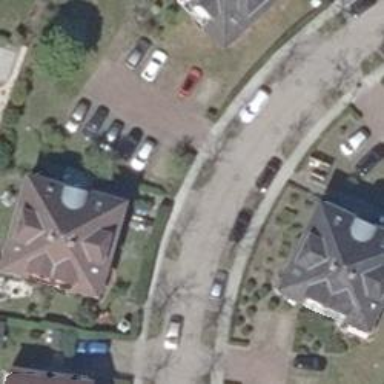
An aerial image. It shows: Residential road with sidewalks on both sides.